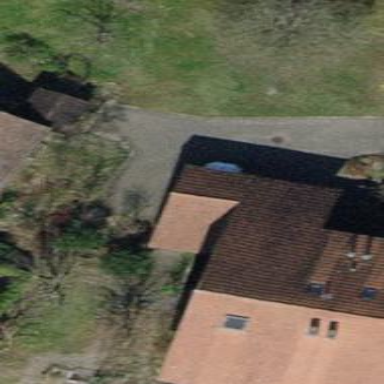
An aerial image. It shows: Semidetached house with gabled roof.